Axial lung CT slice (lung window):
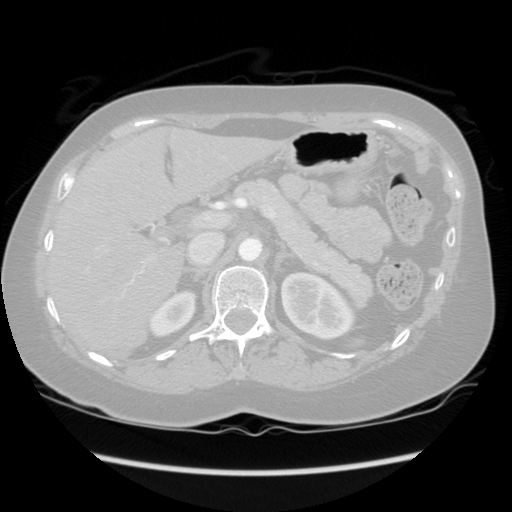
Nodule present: no